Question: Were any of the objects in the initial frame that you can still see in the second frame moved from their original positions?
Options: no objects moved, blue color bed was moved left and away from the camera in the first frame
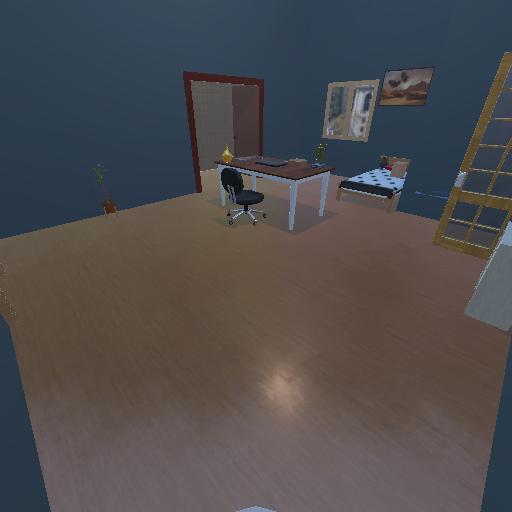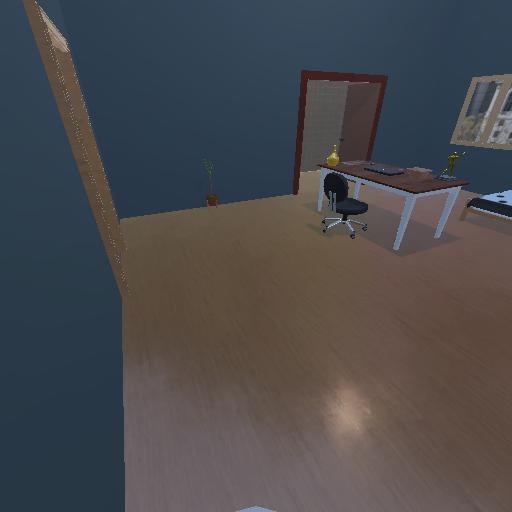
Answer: no objects moved